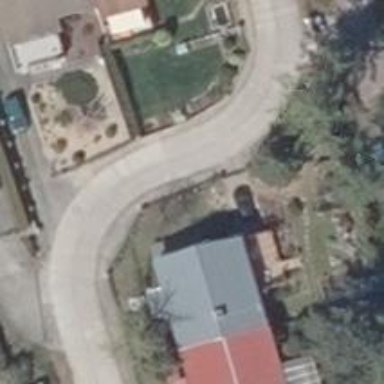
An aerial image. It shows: Residential road with concrete plates surface.